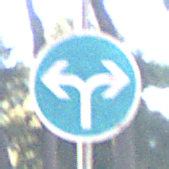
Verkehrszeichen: VorgeschriebeneFahrtrichtungRechtsOderLinks
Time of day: MorningAfternoon
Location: Outdoor (Suburban)
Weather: Clear
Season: NotSpecified
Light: Natural